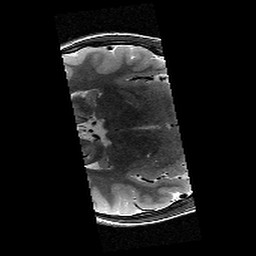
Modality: T2w
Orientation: axial
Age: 12
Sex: male
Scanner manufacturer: siemens
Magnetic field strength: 3 T
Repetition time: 9.23 s
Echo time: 0.067 s